Question: hi i am using mysql trigger to update a table on another table's insertion
this trigger works fine
'''
CREATE TRIGGER 'update_pupil_subject' AFTER INSERT ON 'pupil_marks'
FOR EACH ROW
BEGIN
UPDATE pupil_subjects SET NumberOfStudens = NumberOfStudens + 1 WHERE NEW.SubjectID = SubjectID;
END$$
'''
but this gives an error
'''
CREATE TRIGGER 'update_pupil_subject' AFTER INSERT ON 'pupil_marks'
FOR EACH ROW
BEGIN
UPDATE pupil_subjects SET NumberOfStudens = NumberOfStudens + 1 , AverageMarks = (SELECT AVG(Marks) FROM pupil_marks WHERE NEW.StudentID = StudentID ) WHERE NEW.SubjectID = SubjectID;
END$$
'''

how to write this correctly , please help . thanks in advance .
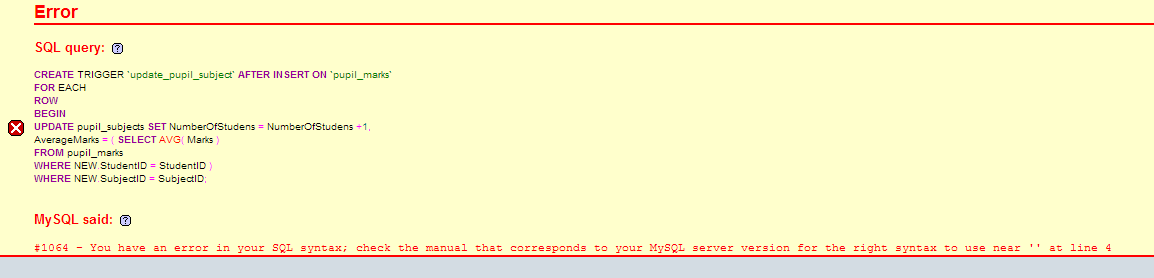
Answer: Apparently there were problems when sub-queries were used:
Can you try splitting the SQL statement:
'''
DELIMITER $$
CREATE TRIGGER 'update_pupil_subject'
AFTER INSERT
ON 'pupil_marks'
FOR EACH ROW
BEGIN
DECLARE avg_marks float;
SELECT AVG(Marks)
INTO avg_marks
FROM pupil_marks
WHERE NEW.SubjectID = SubjectID;
UPDATE pupil_subjects
SET NumberOfStudens = NumberOfStudens + 1, AverageMarks = avg_marks
WHERE NEW.SubjectID = SubjectID;
END
$$
'''
Edit: Use
'''
SHOW TRIGGERS WHERE 'table' = 'pupil_marks';
'''
to get all triggers defined on 'pupil_marks'. You can't have multiple triggers on an event as all actions can be covered in single trigger.
NOTE: I think 'AVG(Marks)' is for a given subject, so modified trigger definition accordingly.